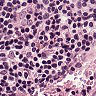
Metastatic tissue present: no